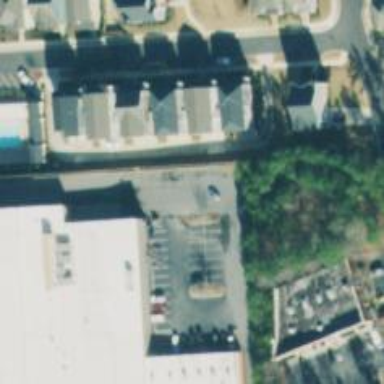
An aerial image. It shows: Alleyway designated as service road.